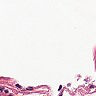
Metastatic tissue present: no